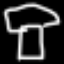
Label: mushroom